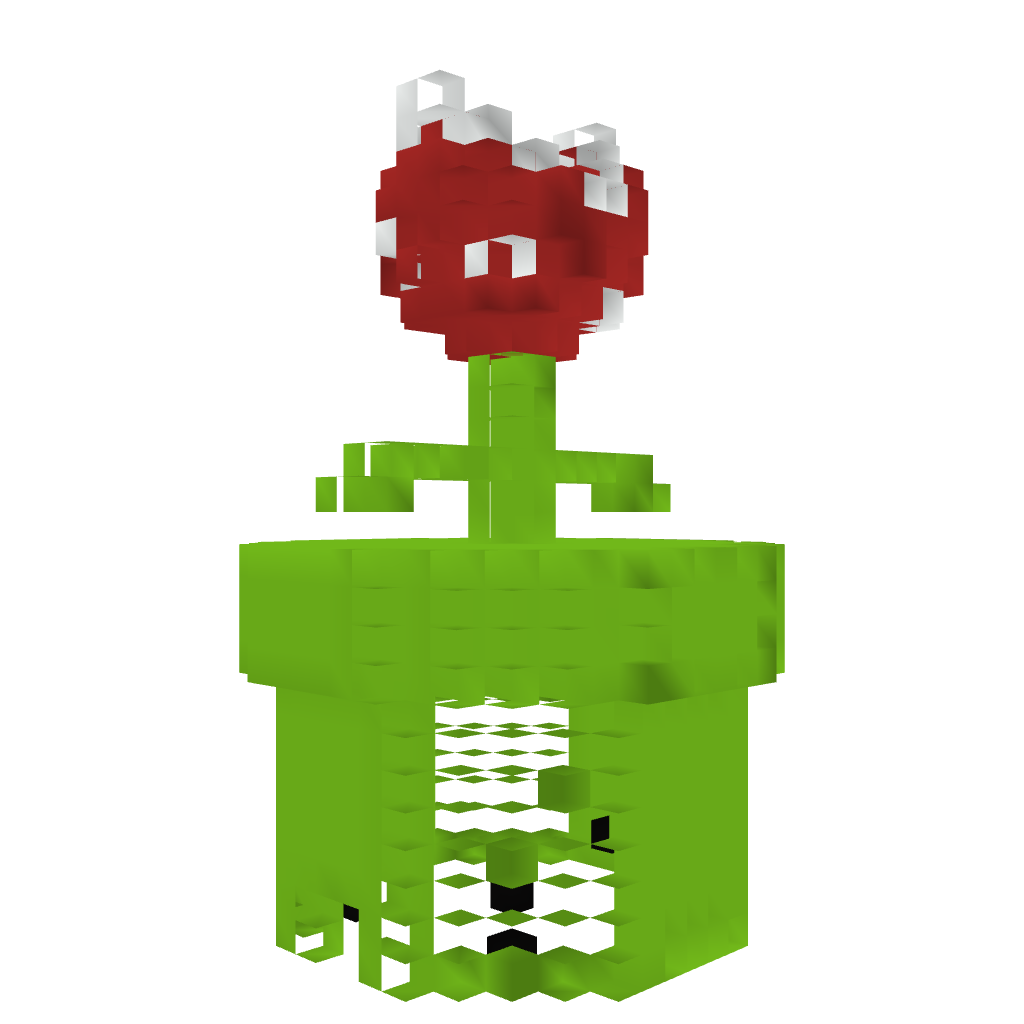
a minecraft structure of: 3d mariopipe _pharna plant